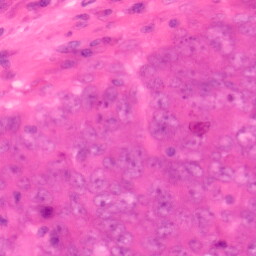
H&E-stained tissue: Colon